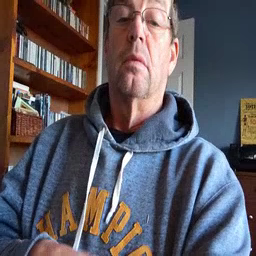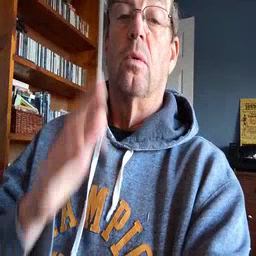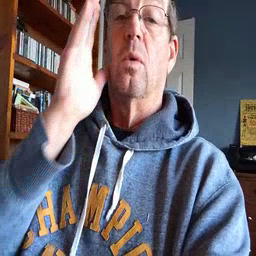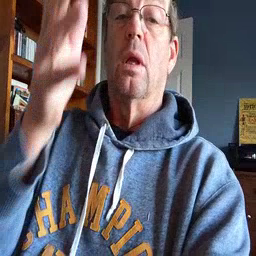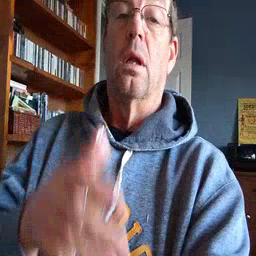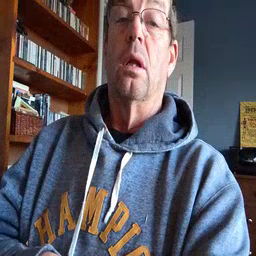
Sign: will